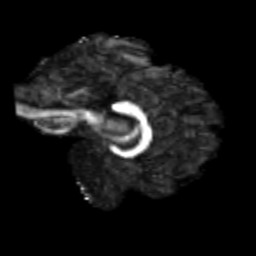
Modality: FA
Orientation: sagittal
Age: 21
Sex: male
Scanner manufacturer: siemens
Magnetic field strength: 3 T
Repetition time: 3.5 s
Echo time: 0.125 s